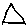
Label: triangle